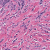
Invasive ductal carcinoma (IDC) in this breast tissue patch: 1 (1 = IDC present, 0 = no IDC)